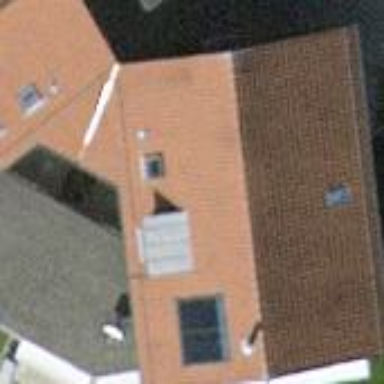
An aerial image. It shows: Semi-detached house with gabled roof.